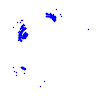
Particle: kaon